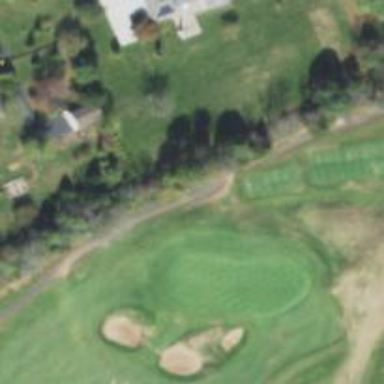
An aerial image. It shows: Golf tee on grassy land.